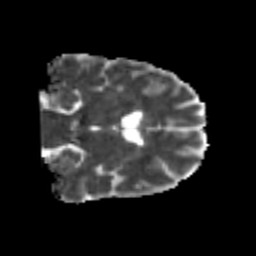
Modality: MD
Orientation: coronal
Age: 25
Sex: male
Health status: healthy
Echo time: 0.074 s